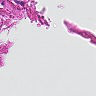
Metastatic tissue present: no